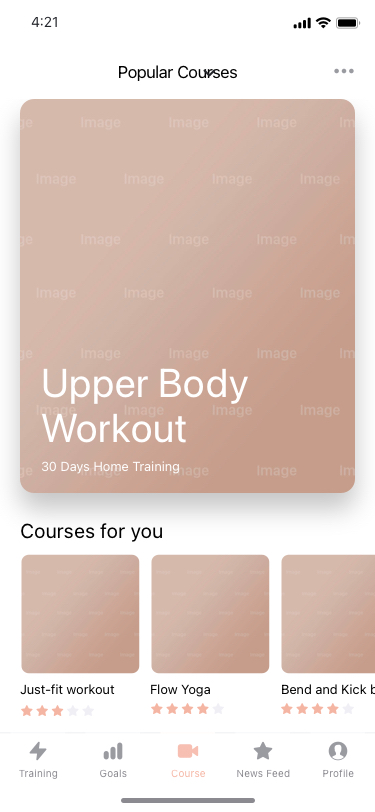
Text in this UI design:
Upper Body Workout
30 Days Home Training
Bend and Kick back
Flow Yoga
Just-fit workout
Courses for you